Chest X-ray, PA view. Patient: 23 years old, sex F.
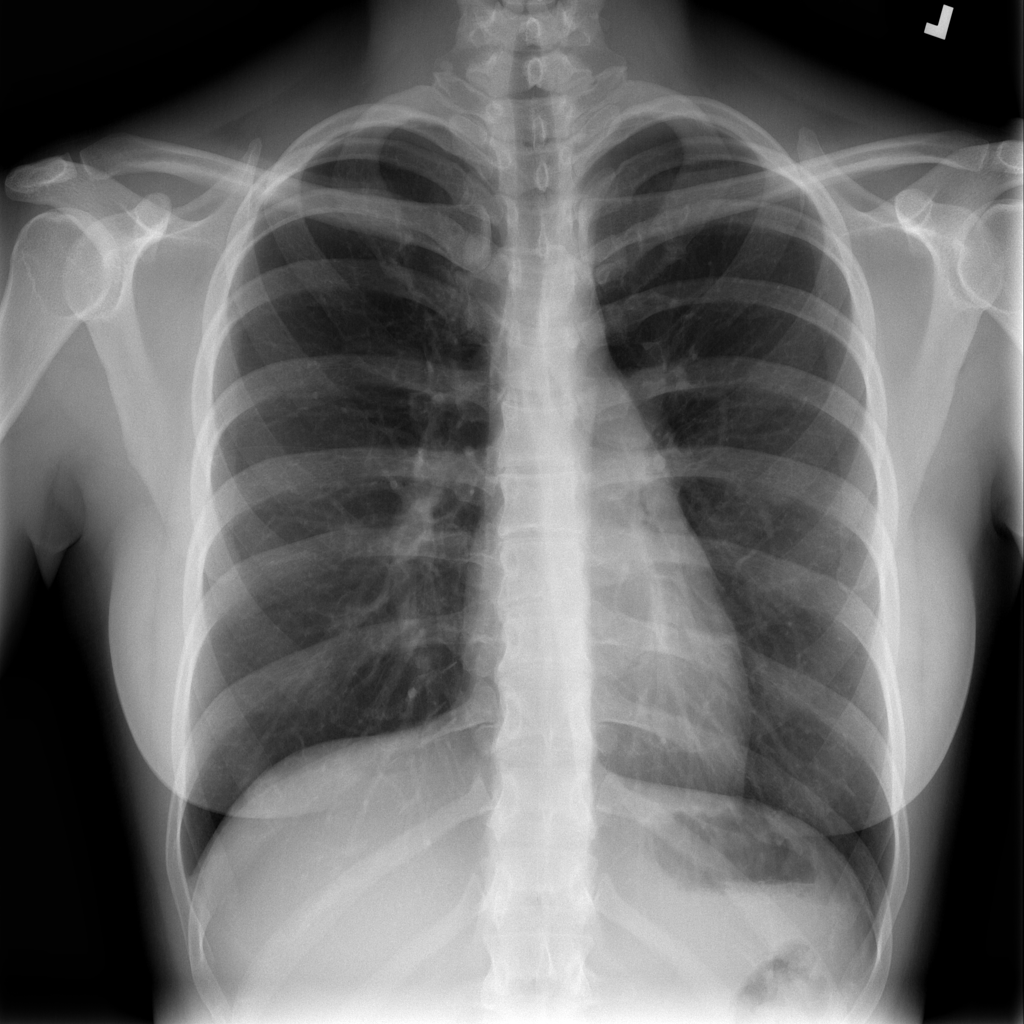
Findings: No Finding